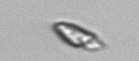
Label: Katodinium_or_Torodinium